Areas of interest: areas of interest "Botanical Garden"
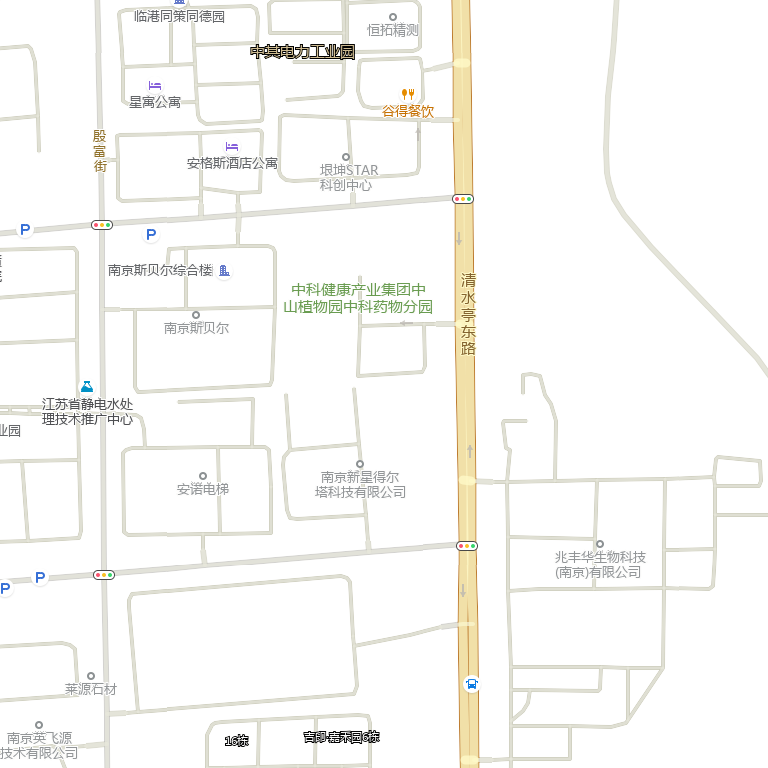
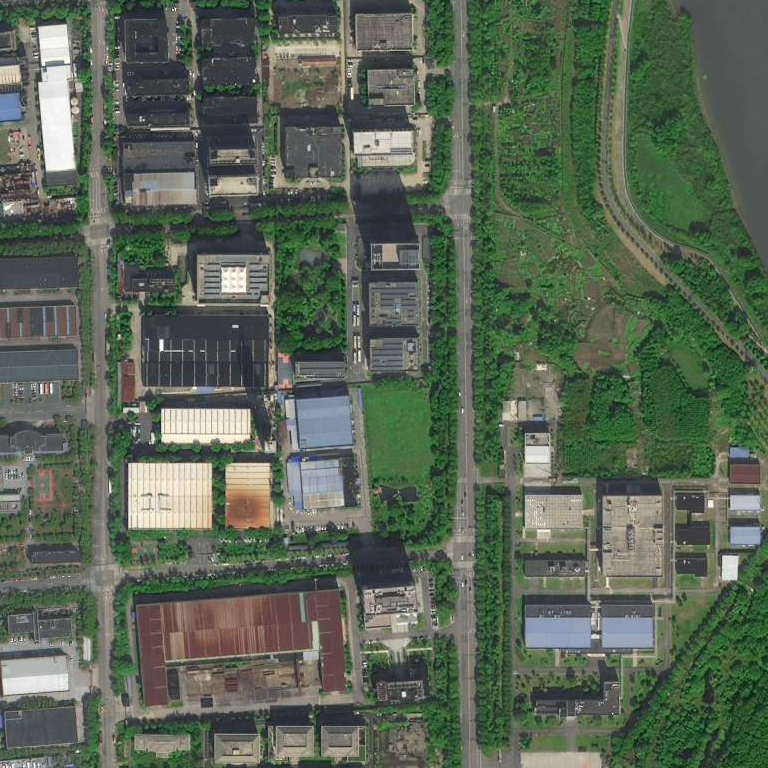